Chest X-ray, PA view. Patient: 46 years old, sex M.
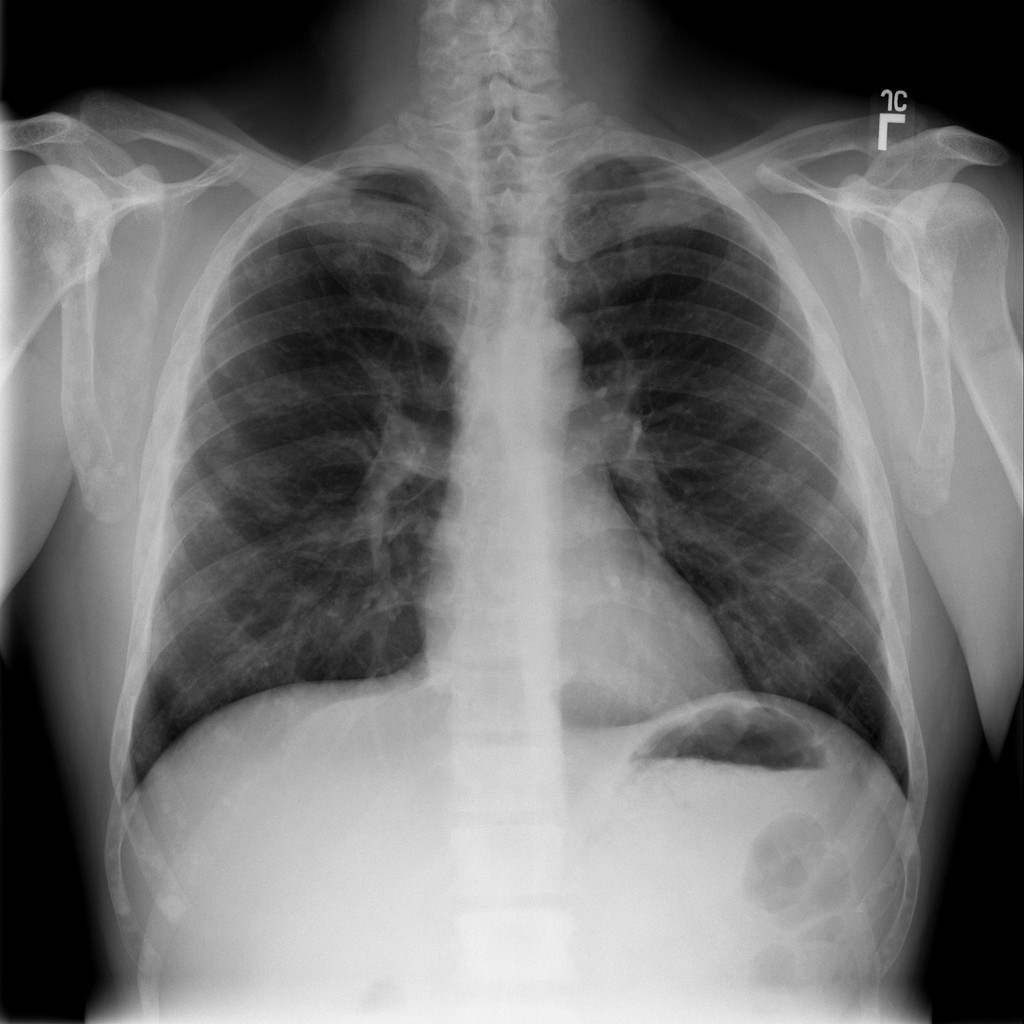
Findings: Nodule